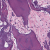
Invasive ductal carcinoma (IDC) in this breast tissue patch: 0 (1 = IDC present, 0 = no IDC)